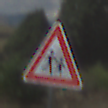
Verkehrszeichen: KinderLinks
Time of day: Midday
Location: Outdoor (Nature)
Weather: PartlyCloudy
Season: Autumn
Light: Natural